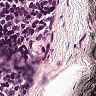
Metastatic tissue present: no